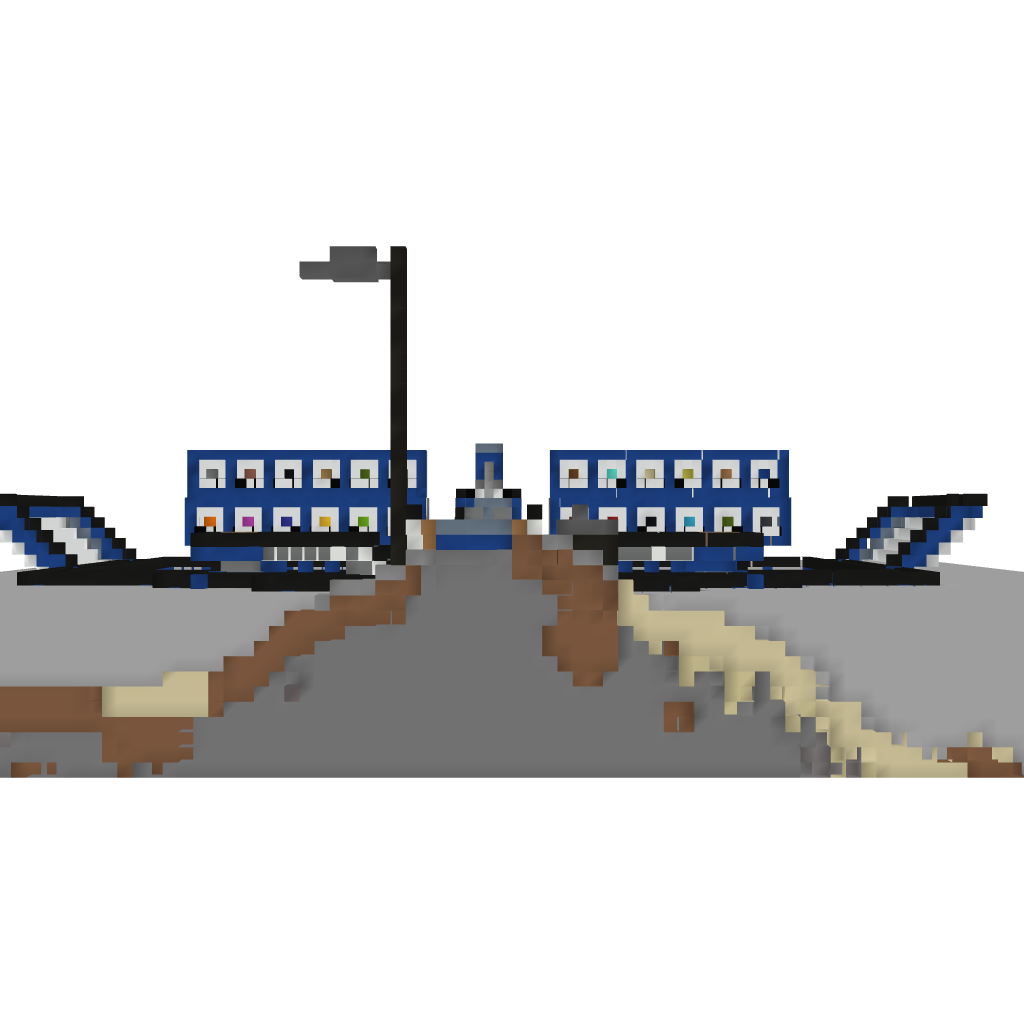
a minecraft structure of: Quick Build Court